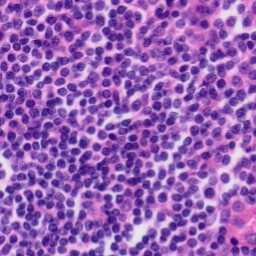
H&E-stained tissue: Tonsil